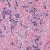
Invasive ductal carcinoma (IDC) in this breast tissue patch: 1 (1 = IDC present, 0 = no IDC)